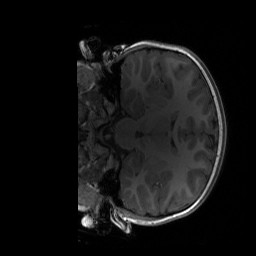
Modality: T1w
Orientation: coronal
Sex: female
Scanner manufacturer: siemens
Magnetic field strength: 3 T
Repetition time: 1.9 s
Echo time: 0.00243 s